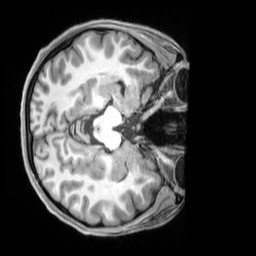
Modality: T1w
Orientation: axial
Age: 28
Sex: female
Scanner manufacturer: siemens
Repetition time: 2.3 s
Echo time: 0.00229 s